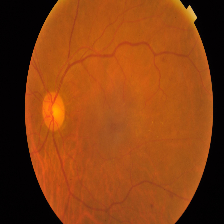
Diabetic retinopathy grade: Proliferative DR